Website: apple-inc
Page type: customer-info-address
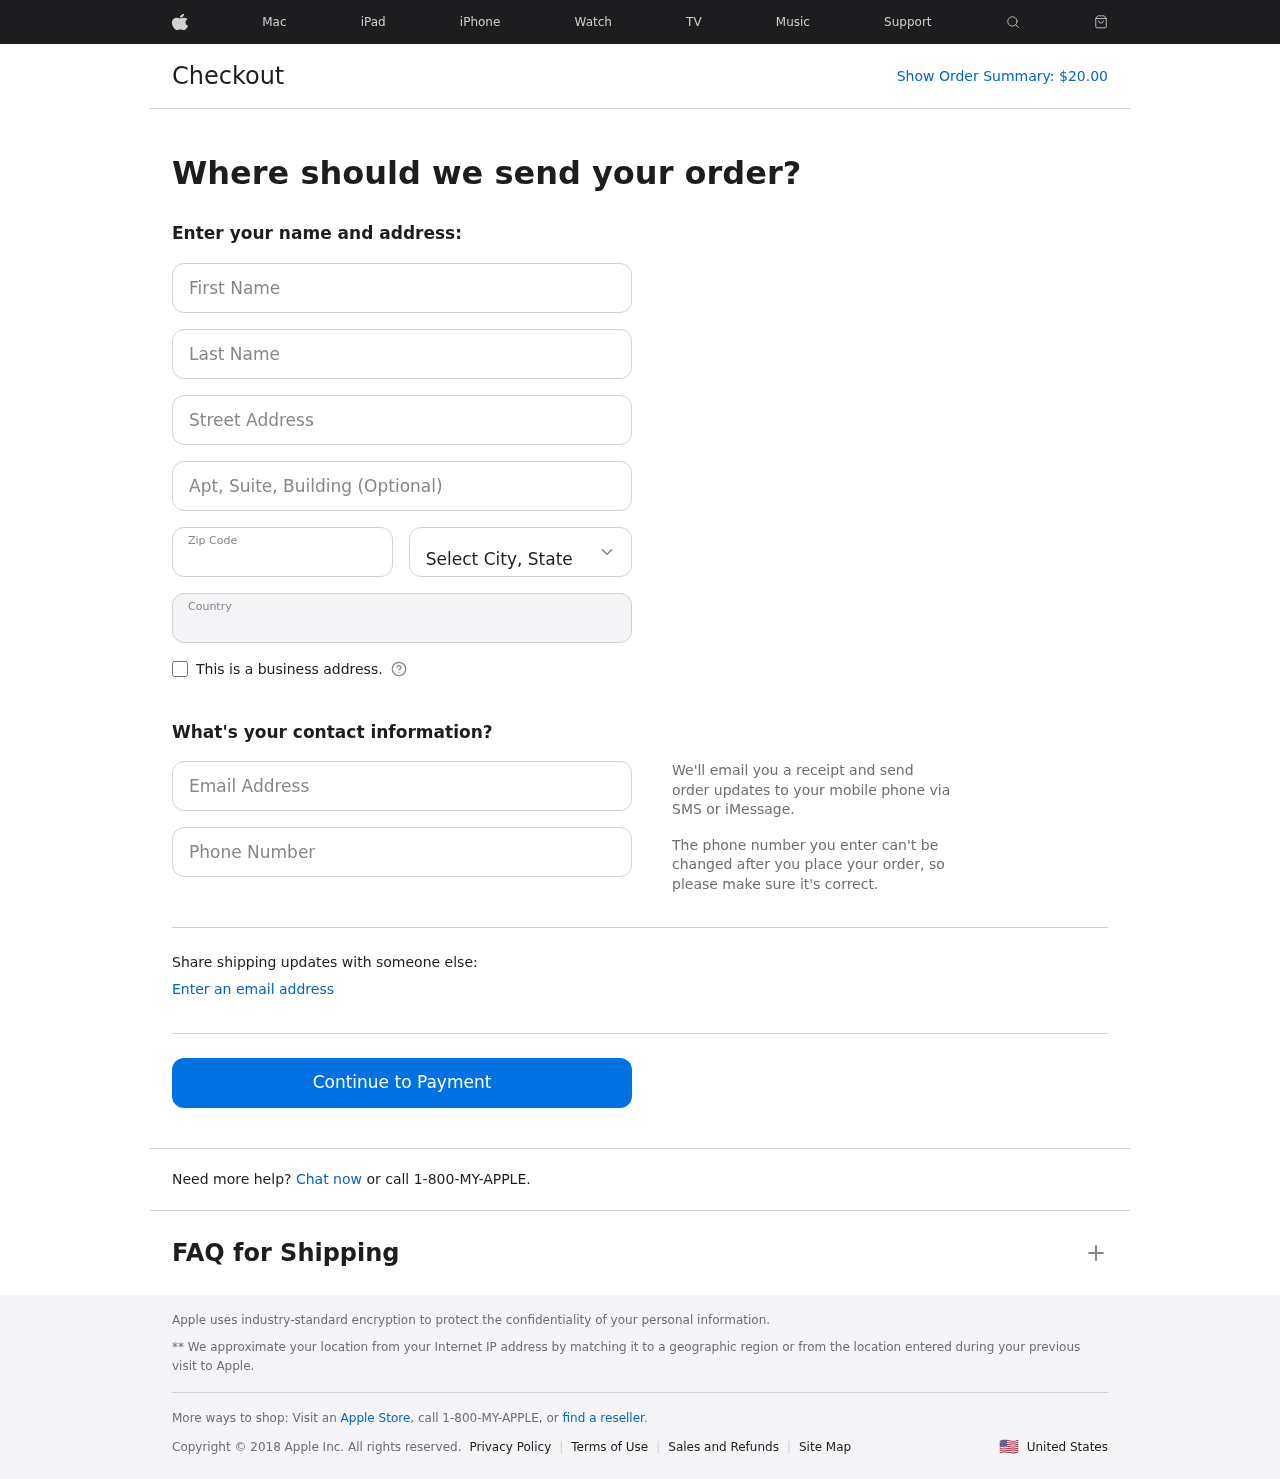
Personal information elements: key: PII_CITY_STATE
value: Robinsonton, NY
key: PII_COUNTRY
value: United States
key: PII_EMAIL
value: anthony.anderson@hotmail.com
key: PII_FIRSTNAME
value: Anthony
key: PII_LASTNAME
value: Anderson
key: PII_PHONE
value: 6999635202
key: PII_POSTCODE
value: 24976
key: PII_STREET
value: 40442 Ellison Greens Suite 859
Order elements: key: ORDER_TOTAL
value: $20.00